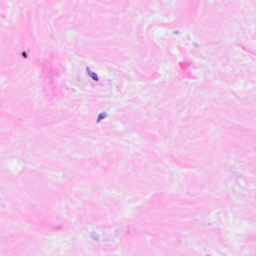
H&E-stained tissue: Breast